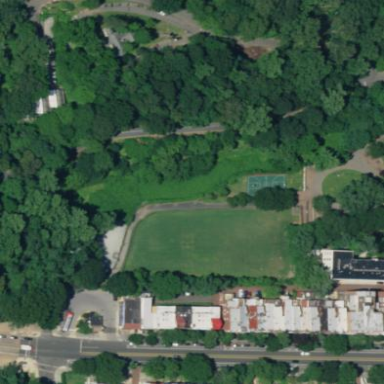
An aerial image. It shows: Park.